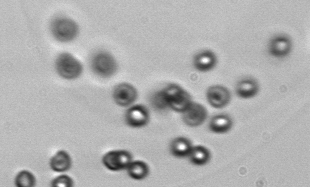
Label: Phaeocystis